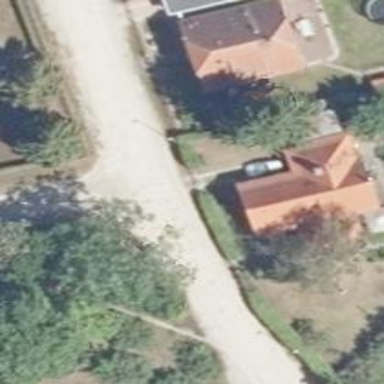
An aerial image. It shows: Residential road with compacted surface.